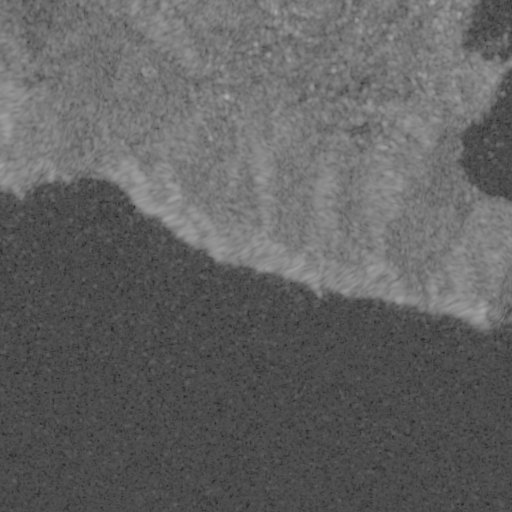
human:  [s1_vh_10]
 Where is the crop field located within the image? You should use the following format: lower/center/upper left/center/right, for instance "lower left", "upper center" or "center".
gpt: The crop field is located in the upper left of the image.
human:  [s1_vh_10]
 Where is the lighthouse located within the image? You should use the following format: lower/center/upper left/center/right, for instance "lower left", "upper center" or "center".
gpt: The lighthouse is located in the center right of the image.
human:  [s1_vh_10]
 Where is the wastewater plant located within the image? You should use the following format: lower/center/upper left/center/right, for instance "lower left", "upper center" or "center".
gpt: The wastewater plant is located in the upper right of the image.
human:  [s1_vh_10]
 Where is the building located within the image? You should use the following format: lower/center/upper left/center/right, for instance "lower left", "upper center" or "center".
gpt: There is no building in the image.

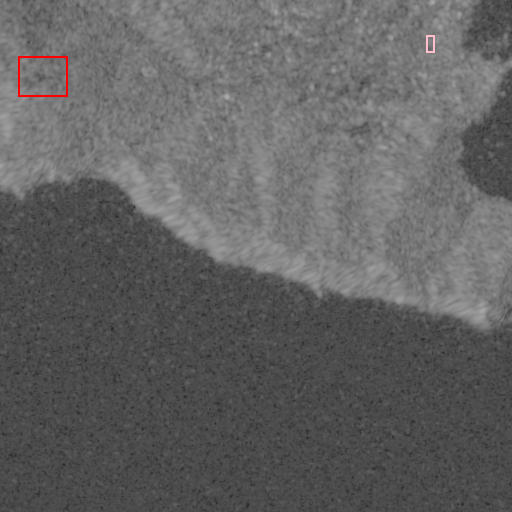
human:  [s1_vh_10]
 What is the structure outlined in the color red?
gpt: The structure outlined in red is a crop field.
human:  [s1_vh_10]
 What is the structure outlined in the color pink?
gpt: The structure outlined in pink is a parking lot.
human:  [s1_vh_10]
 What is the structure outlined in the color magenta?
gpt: There is no magenta outline.